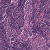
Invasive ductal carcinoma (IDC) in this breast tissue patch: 0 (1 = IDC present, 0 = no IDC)